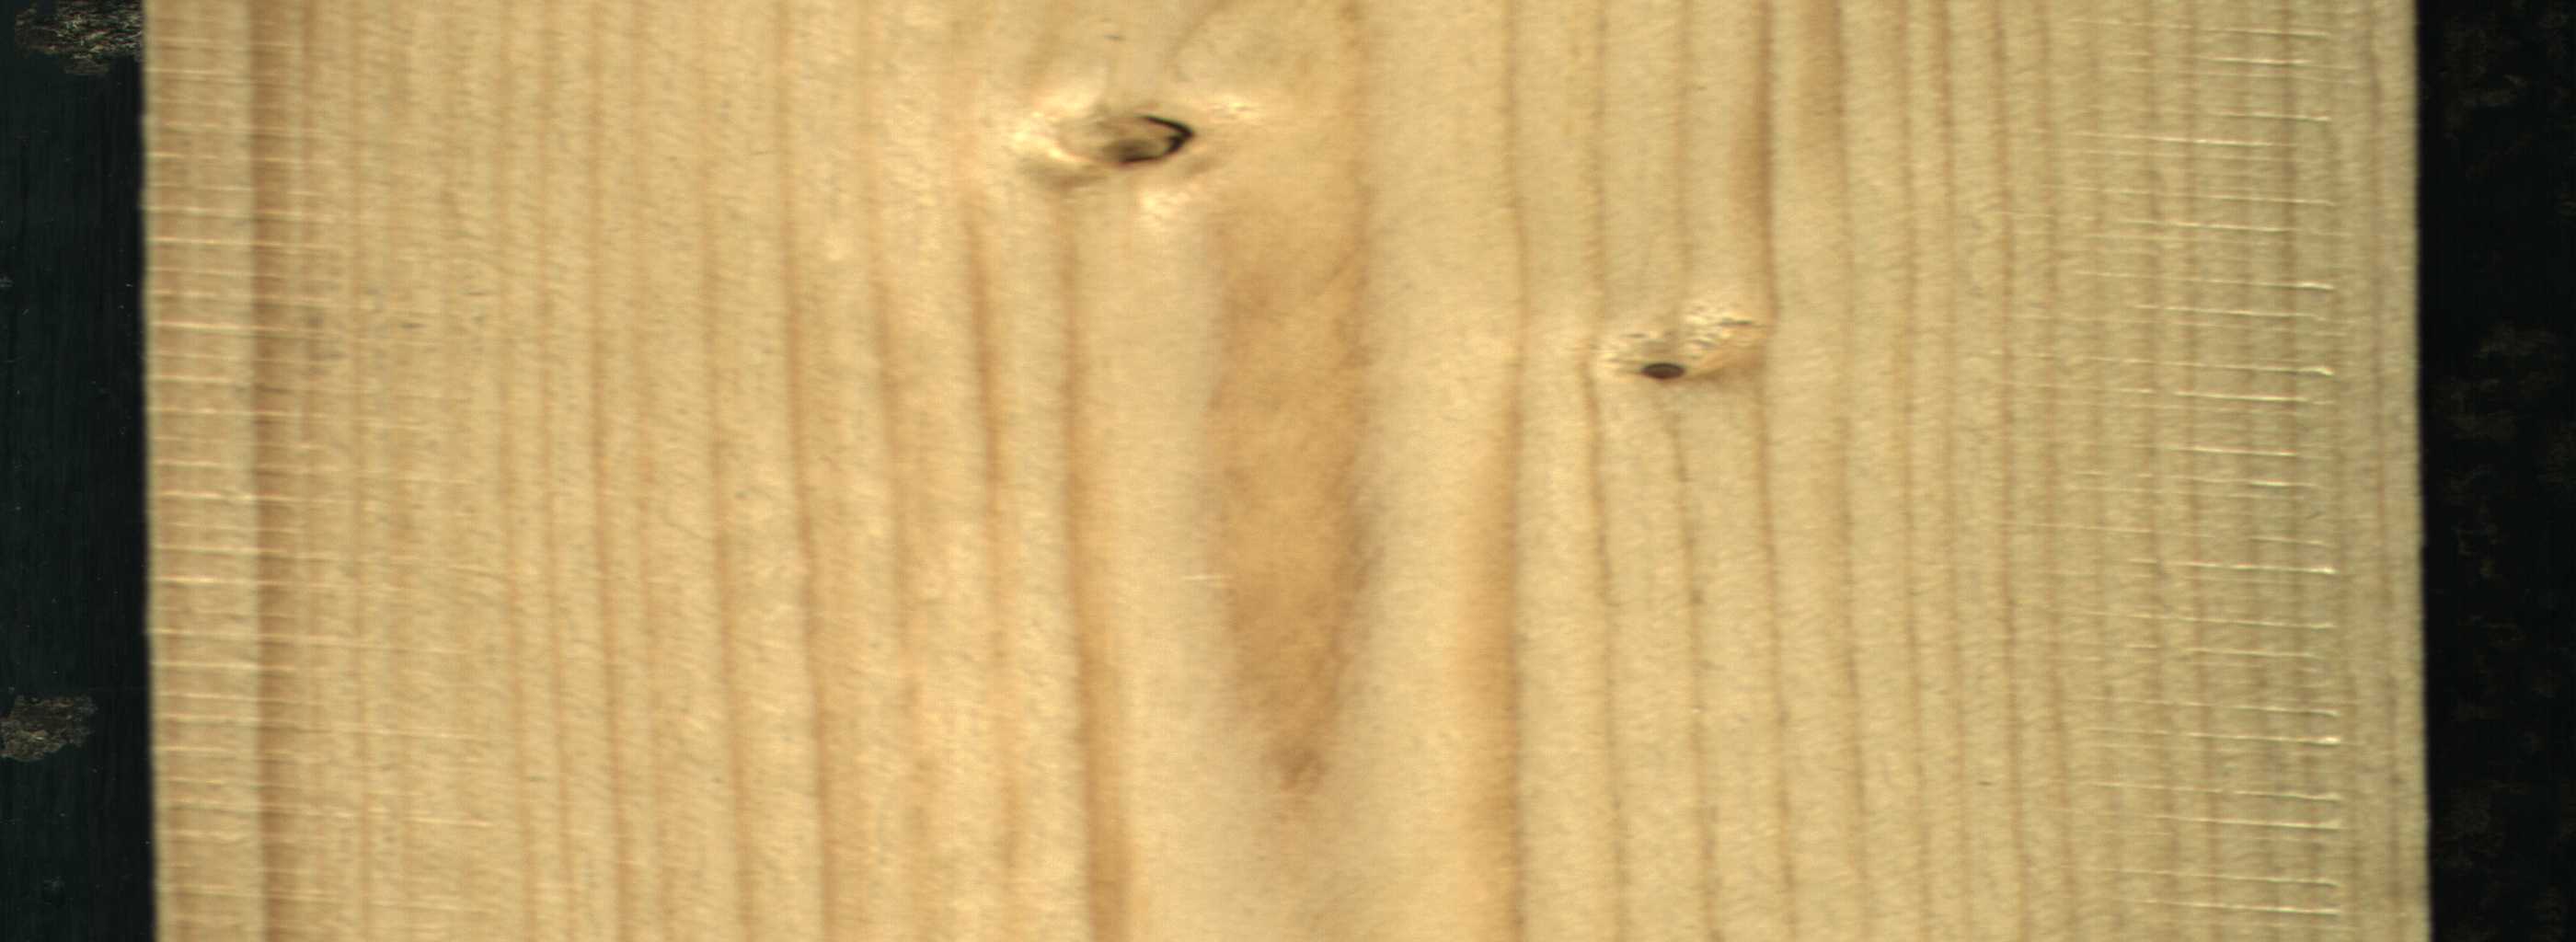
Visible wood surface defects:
Dead_Knot
Live_Knot